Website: home-depot
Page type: delivery-shipping
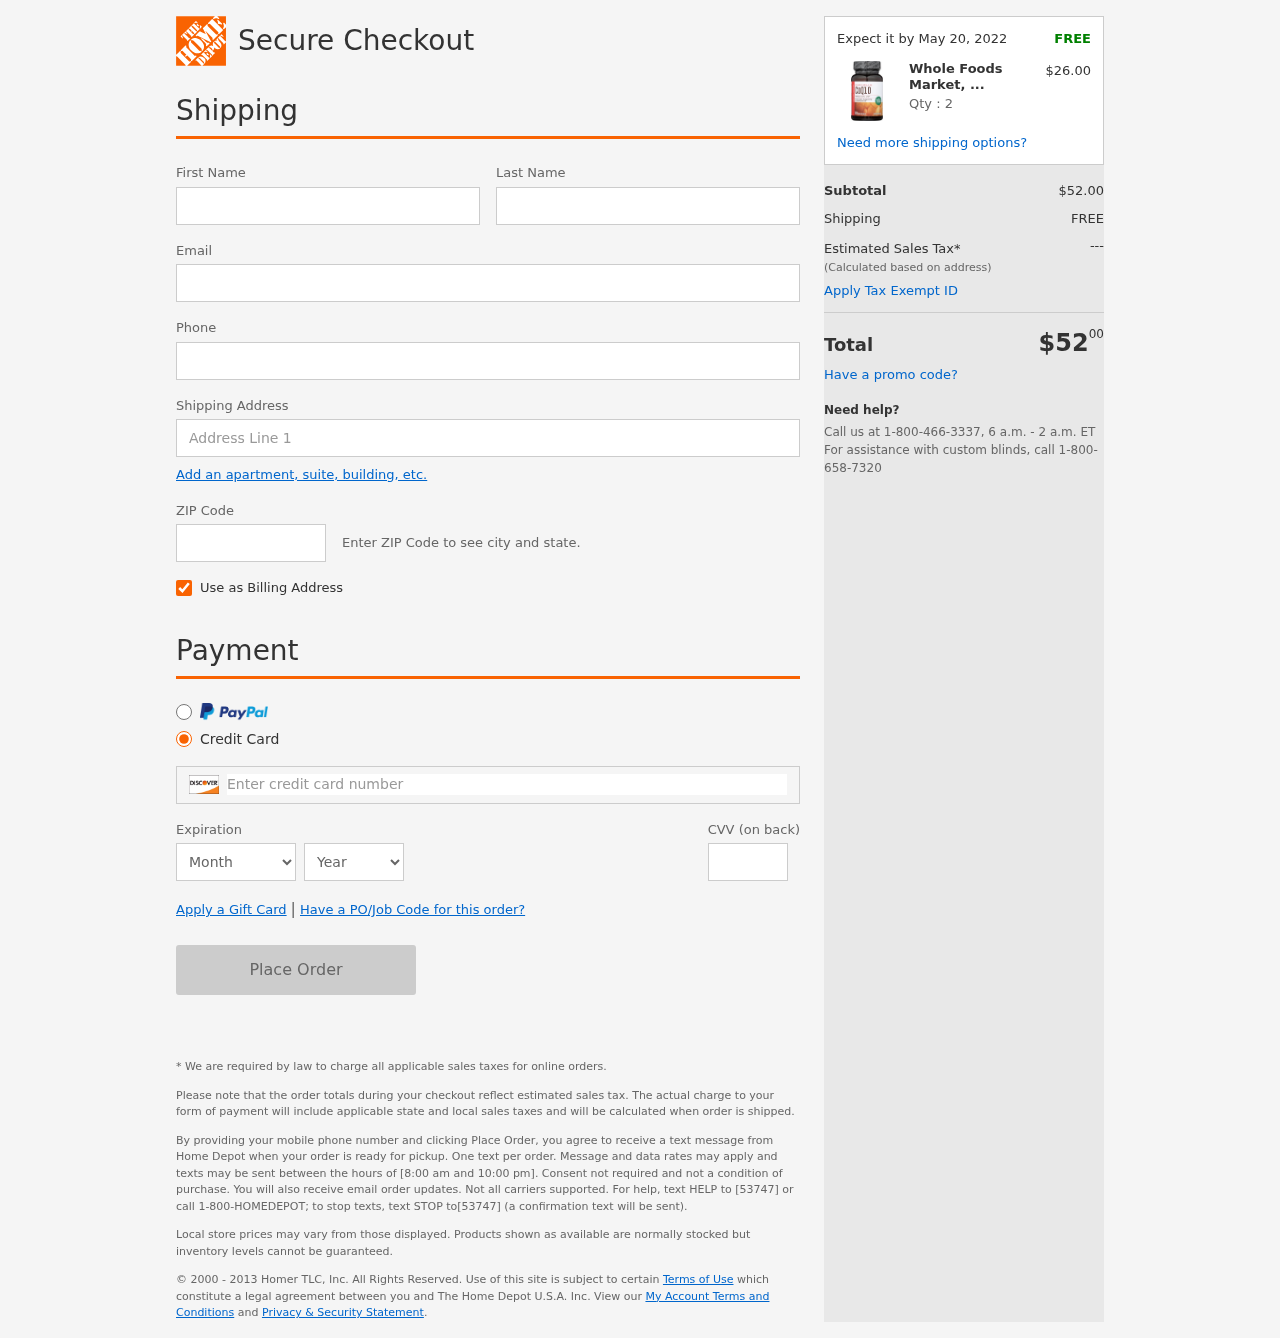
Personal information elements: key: PII_CARD_CVV
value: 565
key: PII_CARD_EXPIRY_MONTH
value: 10
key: PII_CARD_EXPIRY_YEAR
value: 30
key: PII_CARD_NUMBER
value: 6561 3916 9062 1199
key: PII_EMAIL
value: ejones@yahoo.com
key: PII_FIRSTNAME
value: Evan
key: PII_LASTNAME
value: Jones
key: PII_PHONE
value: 4836211178
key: PII_POSTCODE
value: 54620
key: PII_STREET
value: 89991 Felicia Mountains
Product elements: key: PRODUCT1_NAME
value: Whole Foods Market, CoQ10 100mg, 60 ct
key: PRODUCT1_PRICE
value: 26
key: PRODUCT1_QUANTITY
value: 2
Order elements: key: ORDER_DELIVERY_DATE
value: Expect it by May 20, 2022
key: ORDER_SUBTOTAL
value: $52.00
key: ORDER_SHIPPING_COST
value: FREE
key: ORDER_TOTAL
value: $5200